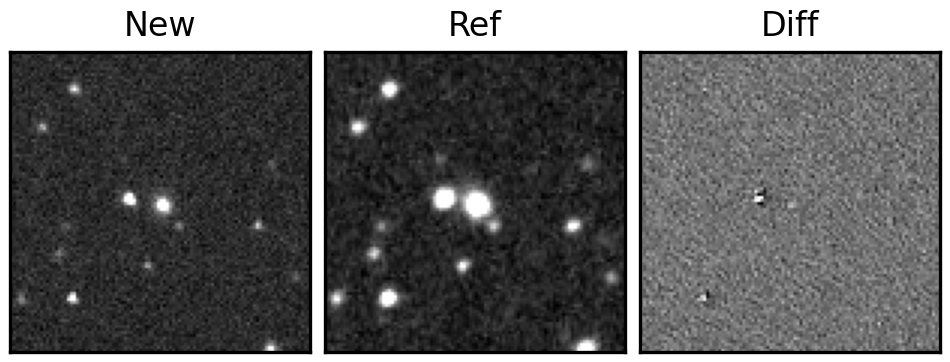
Label: real